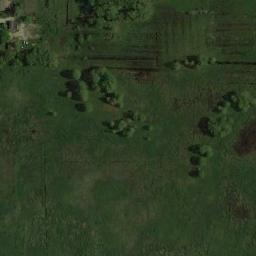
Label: meadow